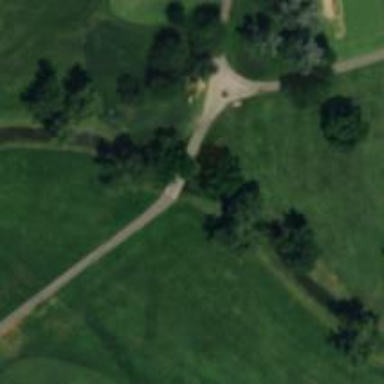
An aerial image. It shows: Path bridge designed for golf carts.